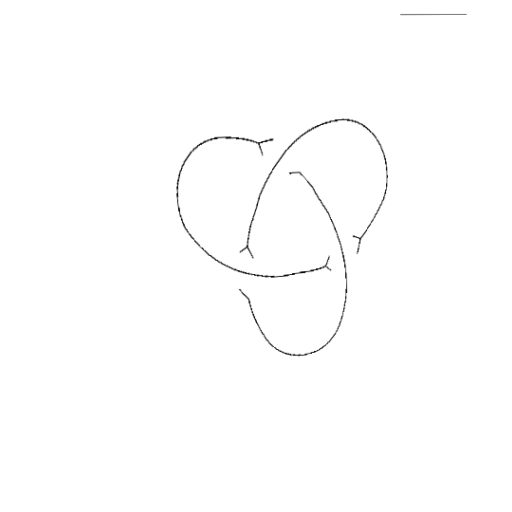
Crossing number: 3